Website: walmart
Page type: address-validator
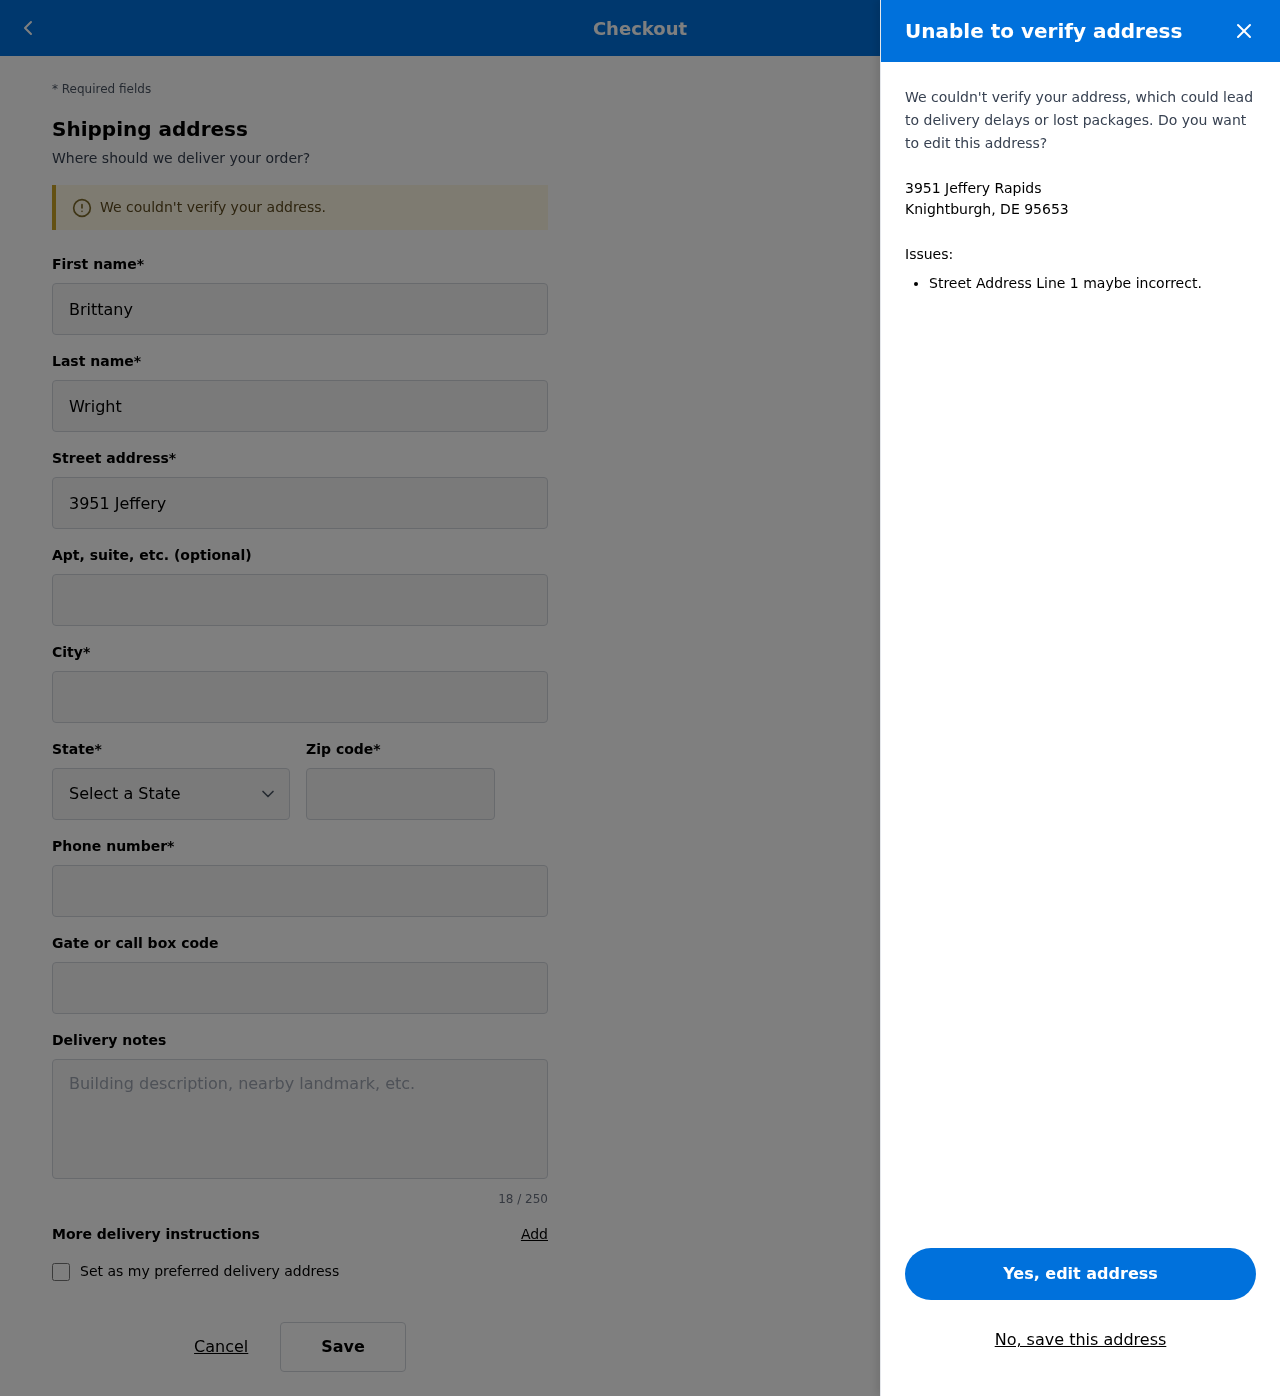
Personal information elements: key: PII_CITY_STATE_ZIP
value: Knightburgh, DE 95653
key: PII_DELIVERY_INSTRUCTIONS
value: Leave with doorman
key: PII_STATE_ABBR
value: DE
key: PII_STREET
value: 3951 Jeffery Rapids
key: PII_FIRSTNAME
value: Brittany
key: PII_LASTNAME
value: Wright
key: PII_CITY
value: Knightburgh
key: PII_POSTCODE
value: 95653
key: PII_PHONE
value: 2903849538
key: PII_SECURITY_CODE
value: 645